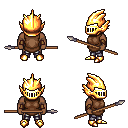
a pixel art fantasy rpg character, male body template, human, dark skin, brown tunic, metal pants, gray short mohawk hairstyle, gold helm, cloth bracers, gold boots, spear, four views (front, back, left, right), 2x2 character sprite sheet, small pixel art, hard edges, no anti-aliasing